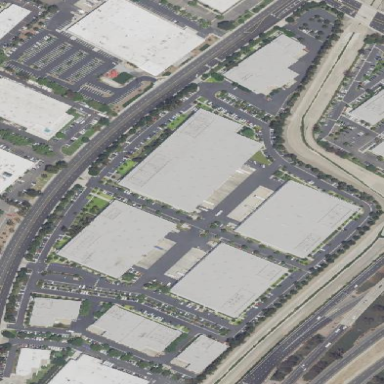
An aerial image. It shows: Commercial area.